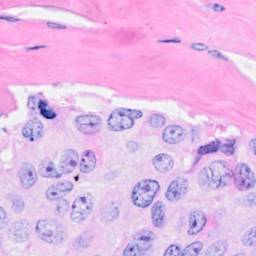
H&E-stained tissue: Breast